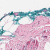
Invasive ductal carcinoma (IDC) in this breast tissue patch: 0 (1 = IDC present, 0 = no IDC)